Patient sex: M
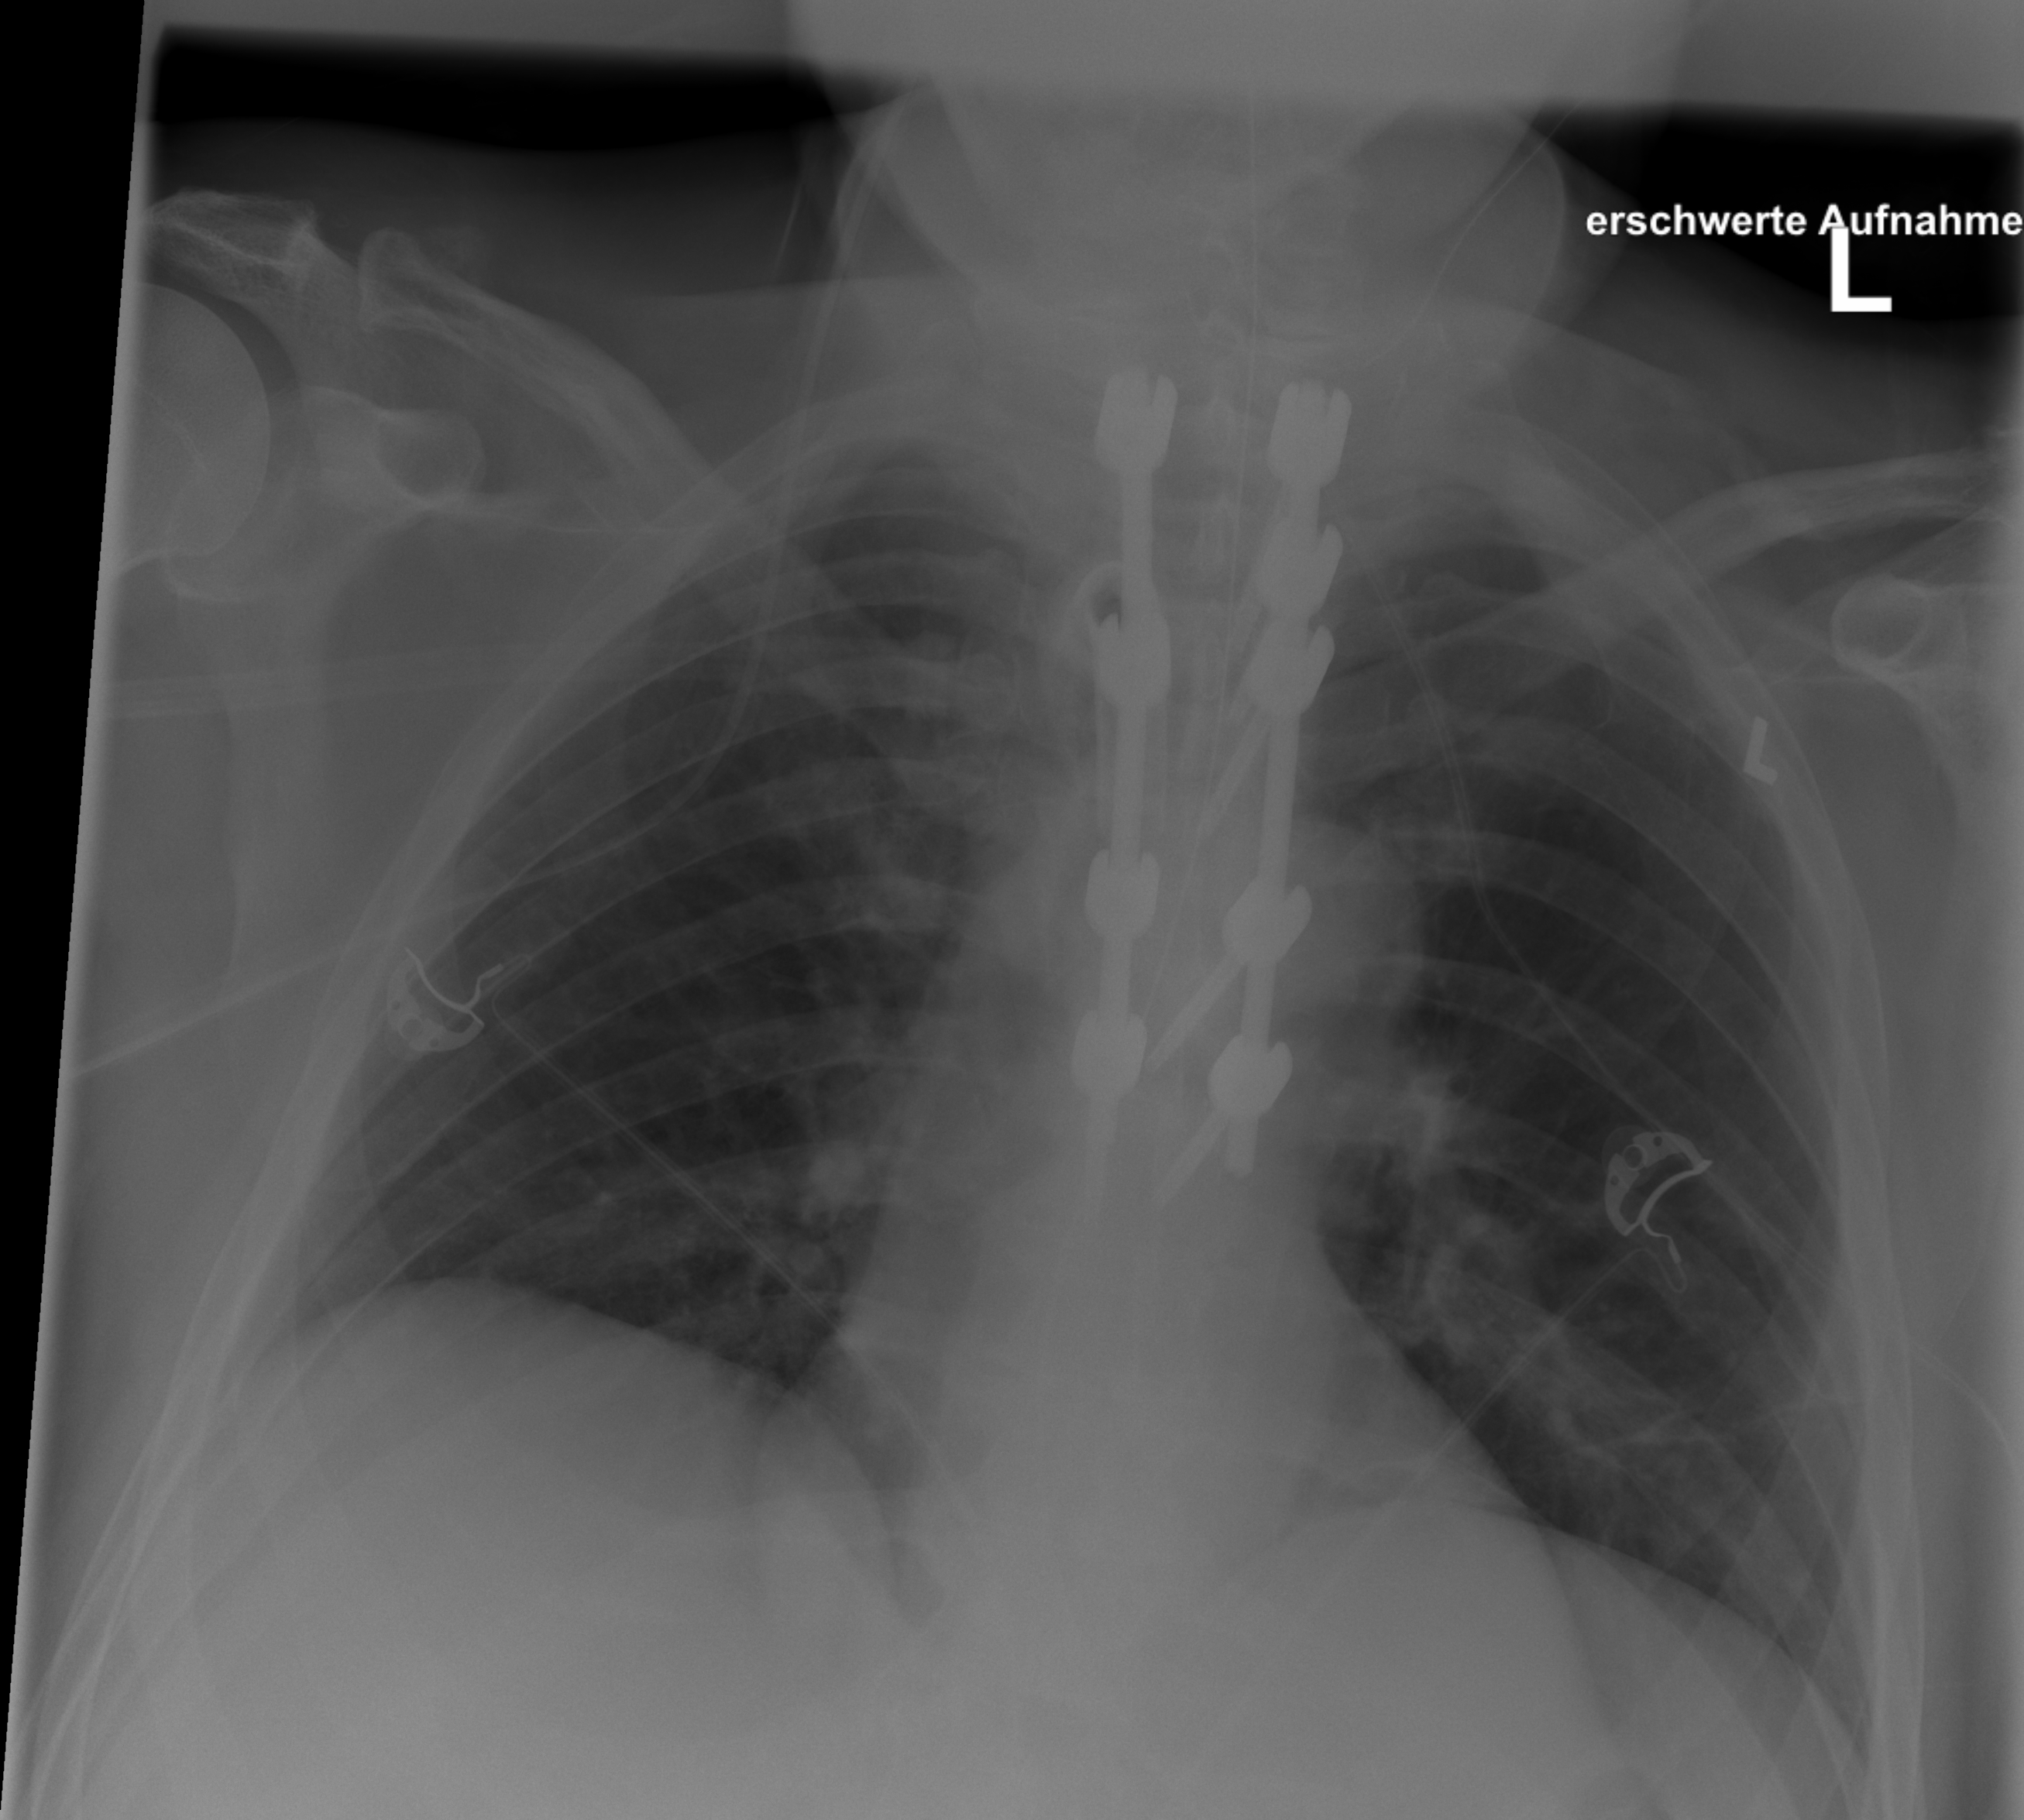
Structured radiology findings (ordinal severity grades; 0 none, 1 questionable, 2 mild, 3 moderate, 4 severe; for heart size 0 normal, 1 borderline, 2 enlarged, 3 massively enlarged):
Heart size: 0
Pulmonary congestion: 0
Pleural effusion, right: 0
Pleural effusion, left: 0
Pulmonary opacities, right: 0
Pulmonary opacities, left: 0
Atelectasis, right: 0
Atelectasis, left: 2